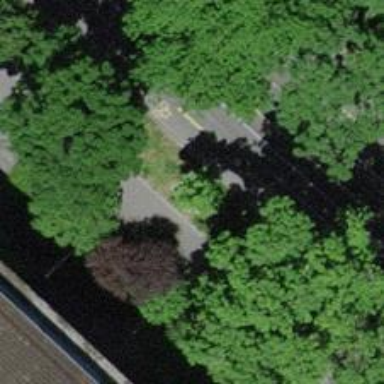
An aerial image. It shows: Avenue of trees.